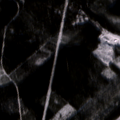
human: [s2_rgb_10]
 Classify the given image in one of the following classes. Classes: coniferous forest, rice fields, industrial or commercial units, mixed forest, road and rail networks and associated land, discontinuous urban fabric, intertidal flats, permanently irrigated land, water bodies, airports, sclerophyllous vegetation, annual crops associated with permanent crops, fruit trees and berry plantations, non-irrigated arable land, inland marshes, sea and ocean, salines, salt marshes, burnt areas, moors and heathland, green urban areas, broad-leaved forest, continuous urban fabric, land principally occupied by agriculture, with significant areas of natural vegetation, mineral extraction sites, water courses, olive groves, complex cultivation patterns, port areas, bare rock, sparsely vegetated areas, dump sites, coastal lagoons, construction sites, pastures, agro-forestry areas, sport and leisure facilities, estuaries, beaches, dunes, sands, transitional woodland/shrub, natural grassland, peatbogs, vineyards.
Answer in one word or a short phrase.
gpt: broad-leaved forest, coniferous forest